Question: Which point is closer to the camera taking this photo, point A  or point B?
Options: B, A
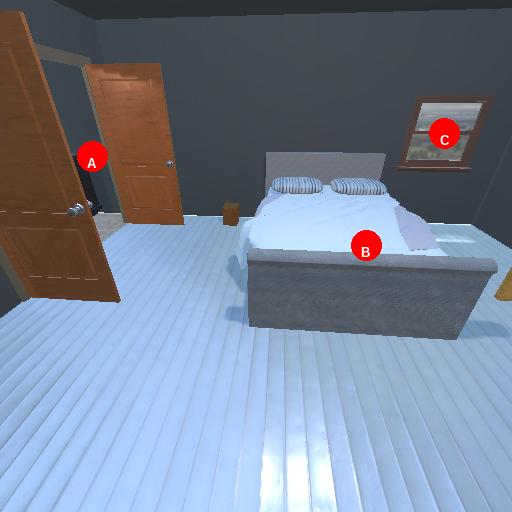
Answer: B